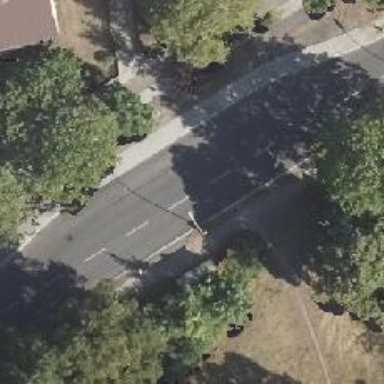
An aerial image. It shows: Tertiary road with asphalt surface. There is cycle track on the right side of the road.